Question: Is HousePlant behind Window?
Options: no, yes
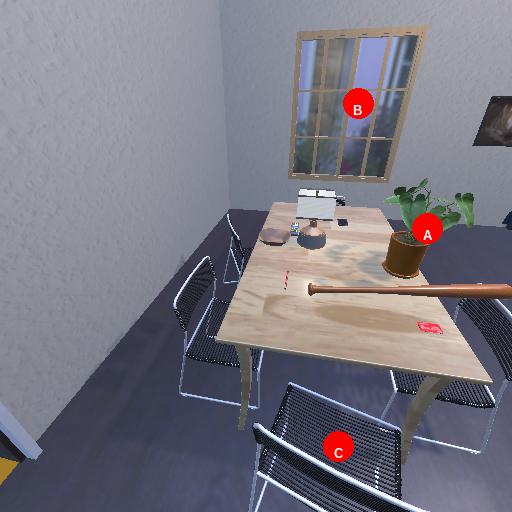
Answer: no